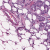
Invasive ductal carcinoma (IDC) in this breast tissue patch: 0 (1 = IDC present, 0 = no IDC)